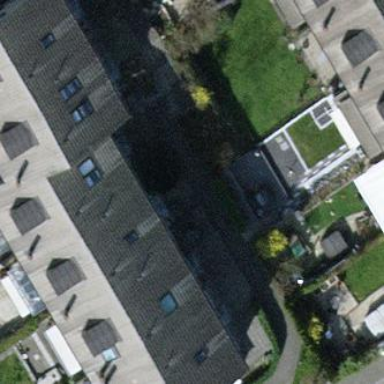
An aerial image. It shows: Semi-detached house.